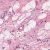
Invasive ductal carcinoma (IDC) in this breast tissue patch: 0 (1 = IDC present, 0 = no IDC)